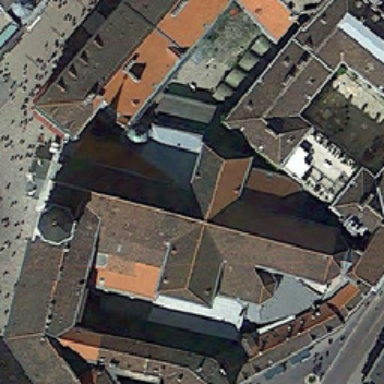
There were many people around the grey and orange church .